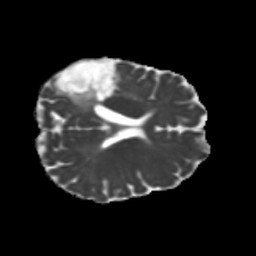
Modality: MD
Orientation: axial
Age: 59
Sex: female
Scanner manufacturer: siemens
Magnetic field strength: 3 T
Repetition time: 5.25 s
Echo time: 0.08 s